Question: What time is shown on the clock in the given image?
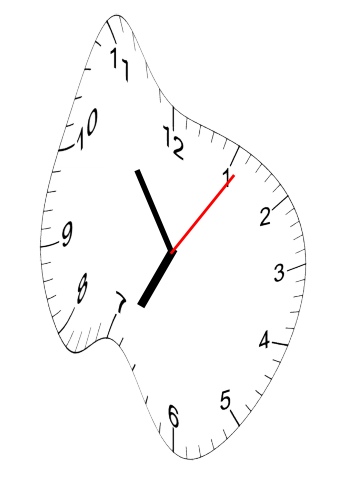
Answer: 06:54:06